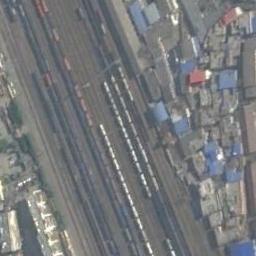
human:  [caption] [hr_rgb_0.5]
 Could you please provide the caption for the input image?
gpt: There are two parallel railway lines here .

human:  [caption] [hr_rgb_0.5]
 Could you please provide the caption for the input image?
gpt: There are several buildings beside the railway .

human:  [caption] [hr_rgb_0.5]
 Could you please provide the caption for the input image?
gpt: These railways have some trains on the tracks and lots of buildings are on one side of the railways .

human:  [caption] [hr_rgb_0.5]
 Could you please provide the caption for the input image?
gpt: The railway is next to some houses .

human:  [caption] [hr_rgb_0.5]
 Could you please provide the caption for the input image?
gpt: There are some blue buildings and gray buildings beside the railway .